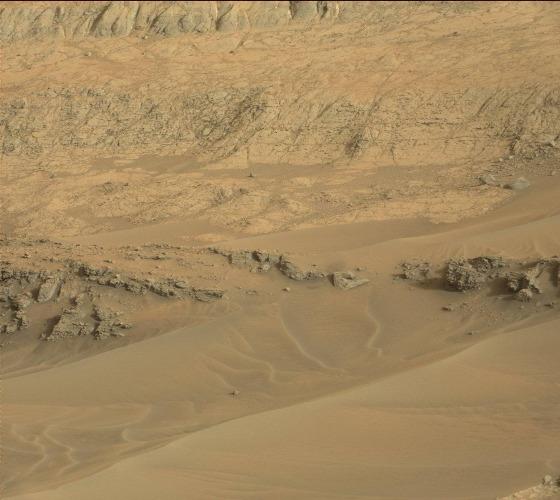
Terrain classes present: Bedrock, Gravel / Sand / Soil